Question: Anybody can guide me why MS Column Chart is showing arrows. When I am displaying label values then start displaying it.
Please the below snap:

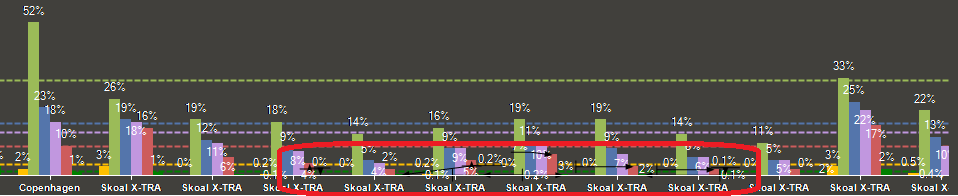
Answer: MSChart uses SmartLabel Technology to display labels.
There are two ways you can get rid of your lines.
Disable the SmartLabel Technology
'''
series.SmartLabelStyle.Enabled = False;
'''
But you may not like the end result as the labels might collide and your chart will become unreadable
Or you can selectively do this
'''
s.SmartLabelStyle.CalloutStyle = LabelCalloutStyle.None;
s.SmartLabelStyle.CalloutLineAnchorCapStyle = LineAnchorCapStyle.None;
s.SmartLabelStyle.CalloutLineColor = Color.Transparent;
'''
But again it might confuse end user and the label might not be near the correct datapoint/bar
More Information here
<URL>
<URL>